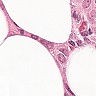
Metastatic tissue present: yes